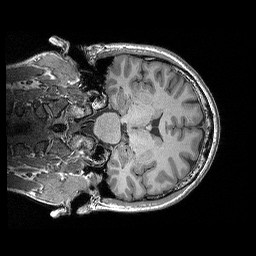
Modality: T1w
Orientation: coronal
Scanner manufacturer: siemens
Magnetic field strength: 3 T
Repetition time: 2.3 s
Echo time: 0.00298 s